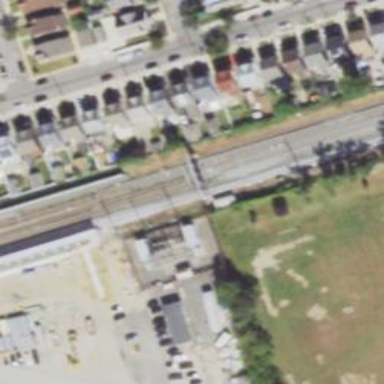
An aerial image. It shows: Electrified railway with rail tracks.